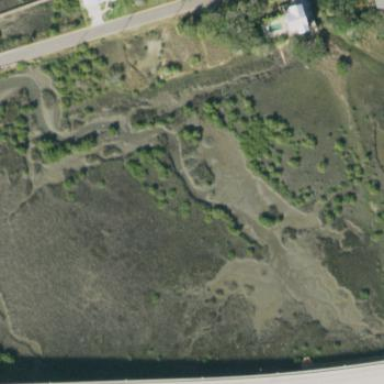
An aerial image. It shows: Tidal flat wetland area within meadow.